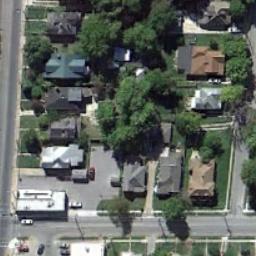
Label: residential